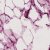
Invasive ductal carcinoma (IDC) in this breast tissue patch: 0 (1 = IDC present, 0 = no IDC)